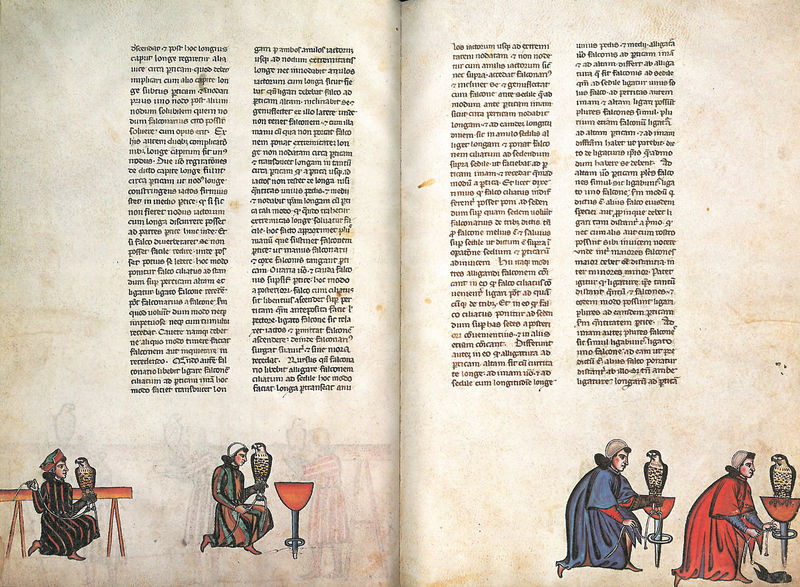
Titel: Falkenbuch Friedrichs des II.; De arte venandi cum avibus
Institution: Rom, Biblioteca Vaticana
Schlagwörter: menschen, männer, rot, vögel, schrift, buch, seite, illustration, buchseiten, handschrift, falkner, manuskript, falken